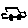
Label: car